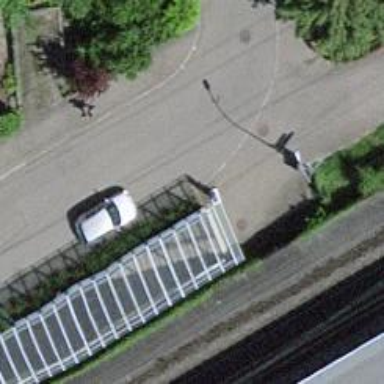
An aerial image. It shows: Paved steps.